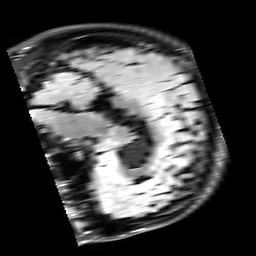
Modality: FLAIR
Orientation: sagittal
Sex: male
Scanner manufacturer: siemens
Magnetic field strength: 3 T
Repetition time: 10 s
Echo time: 0.09 s